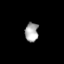
Tissue: lung
Cell type: Endothelial cells
Senescence score: 0.6221
Nuclear area (px): 250
Mean DAPI intensity: 169.228